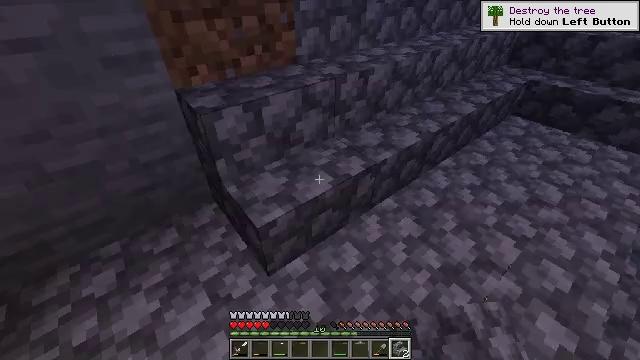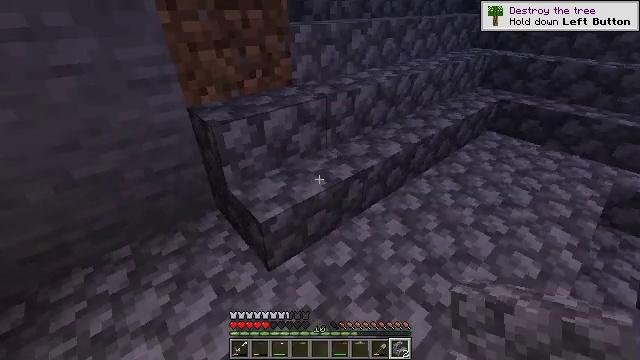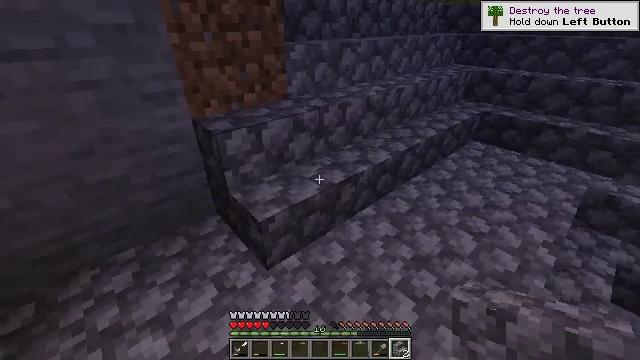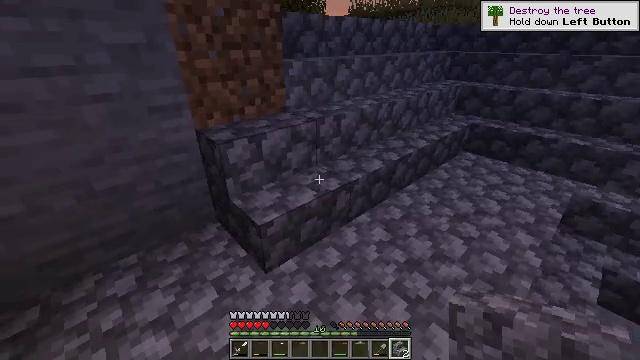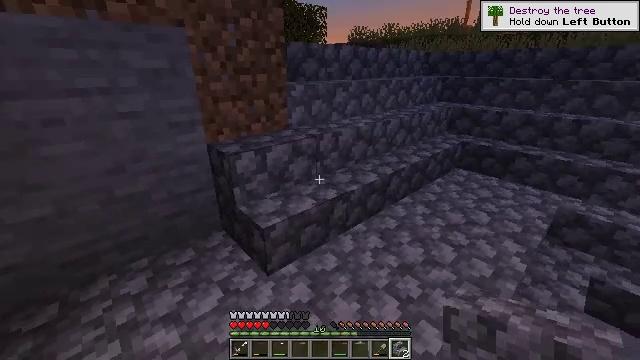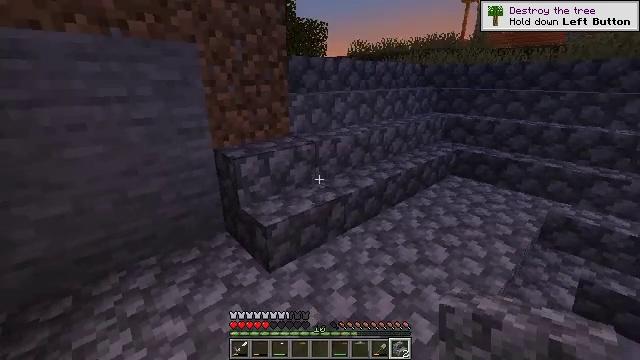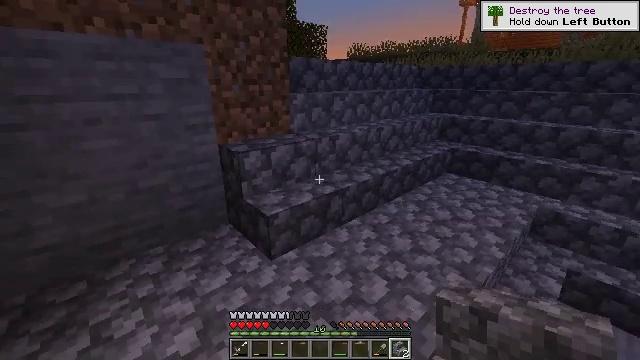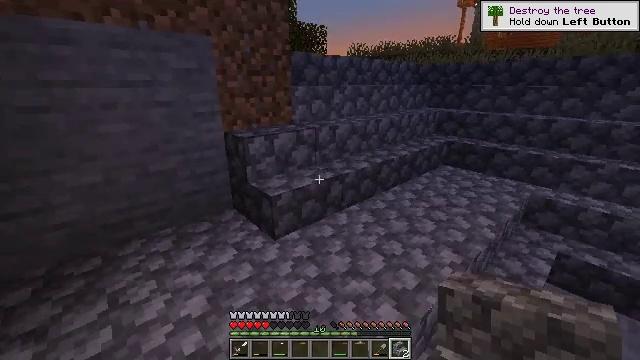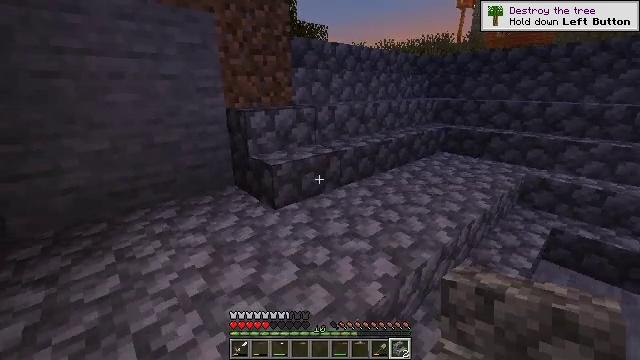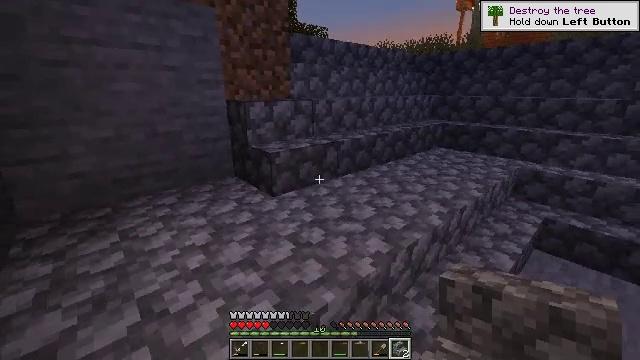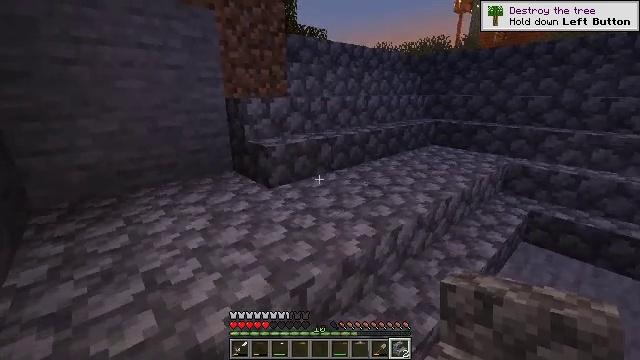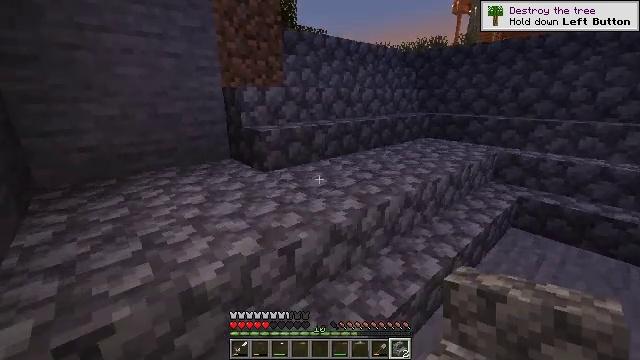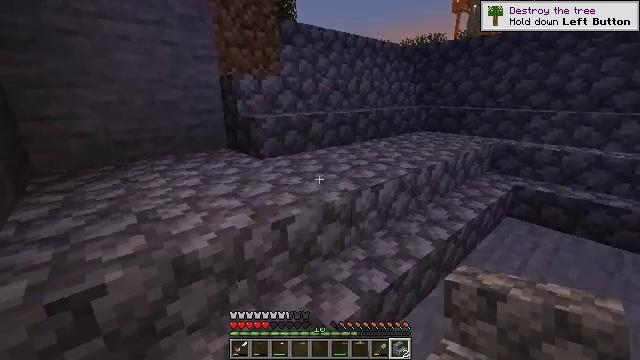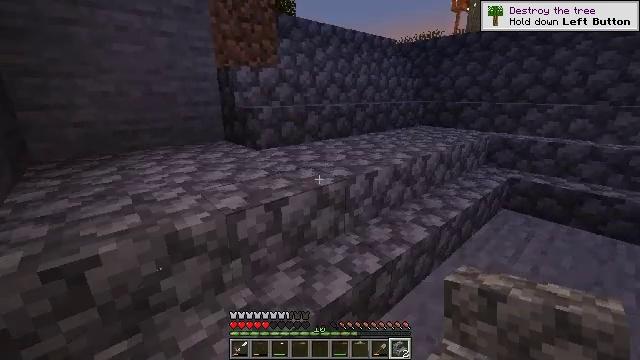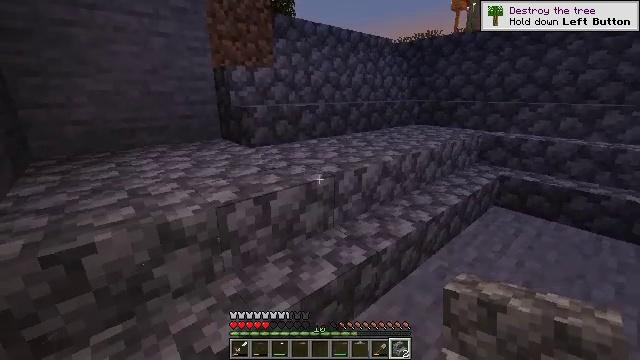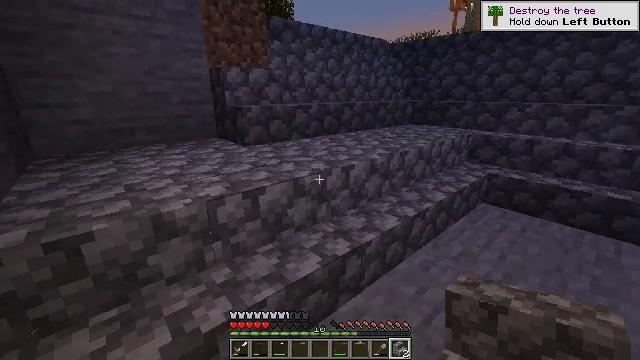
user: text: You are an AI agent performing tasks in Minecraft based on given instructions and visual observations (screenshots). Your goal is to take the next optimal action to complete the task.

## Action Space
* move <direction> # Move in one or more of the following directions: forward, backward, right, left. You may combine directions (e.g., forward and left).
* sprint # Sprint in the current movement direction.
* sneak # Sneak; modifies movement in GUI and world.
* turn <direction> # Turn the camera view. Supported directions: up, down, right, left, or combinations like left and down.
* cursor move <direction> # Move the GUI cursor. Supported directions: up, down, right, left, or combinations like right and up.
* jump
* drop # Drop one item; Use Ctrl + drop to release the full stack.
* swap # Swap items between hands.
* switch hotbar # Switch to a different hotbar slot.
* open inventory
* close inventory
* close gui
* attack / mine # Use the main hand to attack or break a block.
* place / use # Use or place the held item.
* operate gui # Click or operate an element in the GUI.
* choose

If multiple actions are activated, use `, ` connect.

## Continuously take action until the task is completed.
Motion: motion action
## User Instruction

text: Recycle the cobblestone stairs.
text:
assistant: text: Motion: move back, turn right and up
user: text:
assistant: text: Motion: move back, turn right and up
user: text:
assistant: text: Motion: move back, turn up
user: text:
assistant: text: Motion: move back, turn up
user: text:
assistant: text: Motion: move back, turn up
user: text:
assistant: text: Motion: move back
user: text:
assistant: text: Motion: move back and move right
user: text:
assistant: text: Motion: move back and move right
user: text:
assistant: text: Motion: move back and move right
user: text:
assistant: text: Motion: move back and move right
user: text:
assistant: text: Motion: move back and move right
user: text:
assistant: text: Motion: move right
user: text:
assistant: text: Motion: move right
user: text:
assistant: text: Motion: no_op
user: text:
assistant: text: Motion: no_op
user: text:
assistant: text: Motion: no_op
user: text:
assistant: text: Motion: no_op
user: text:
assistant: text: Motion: no_op
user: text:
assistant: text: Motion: no_op
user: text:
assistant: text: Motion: no_op
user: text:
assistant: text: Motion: no_op
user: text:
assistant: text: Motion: turn left
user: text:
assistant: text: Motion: move forward, turn left and down
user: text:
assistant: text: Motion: move forward, turn left
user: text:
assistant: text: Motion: move forward, jump
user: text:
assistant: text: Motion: move forward, jump
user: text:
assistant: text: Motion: move forward, jump
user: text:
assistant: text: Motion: move forward, jump
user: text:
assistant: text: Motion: move forward, turn down, jump
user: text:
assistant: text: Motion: move forward, turn down